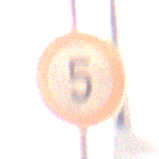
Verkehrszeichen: Geschwindigkeit5
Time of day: Night
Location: Outdoor (Urban)
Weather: Overcast
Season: Winter
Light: Artificial